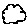
Label: cloud